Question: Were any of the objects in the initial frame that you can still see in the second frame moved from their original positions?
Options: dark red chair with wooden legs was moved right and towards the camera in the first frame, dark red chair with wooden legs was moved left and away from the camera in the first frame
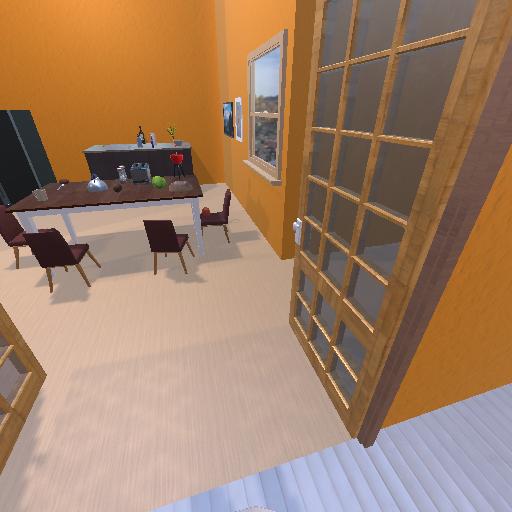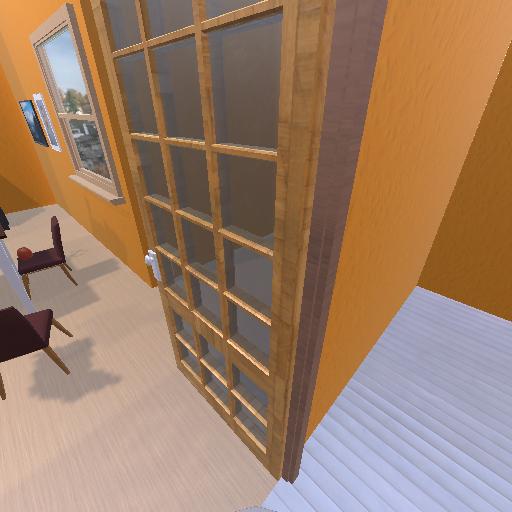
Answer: dark red chair with wooden legs was moved right and towards the camera in the first frame